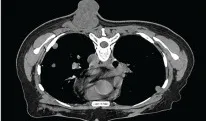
Tumor response to treatment. The metastatic mass in the posterior chest wall, before.
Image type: radiology (ct)